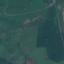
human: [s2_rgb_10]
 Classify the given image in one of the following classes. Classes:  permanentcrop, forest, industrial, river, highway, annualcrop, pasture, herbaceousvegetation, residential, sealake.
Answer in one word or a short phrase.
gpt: Pasture